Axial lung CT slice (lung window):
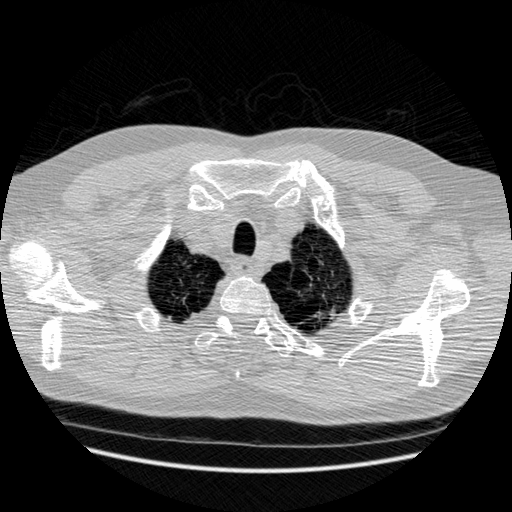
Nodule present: no